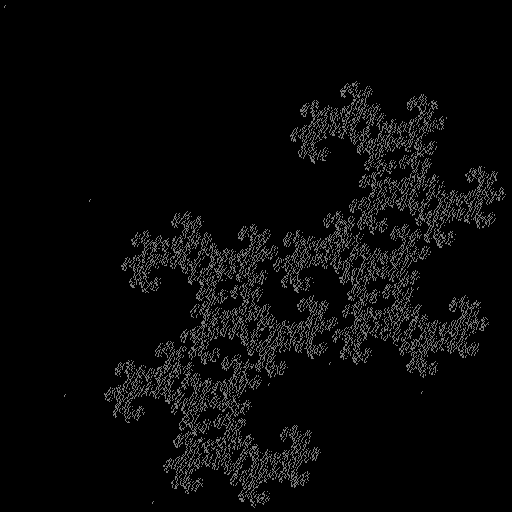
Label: dragon_curve